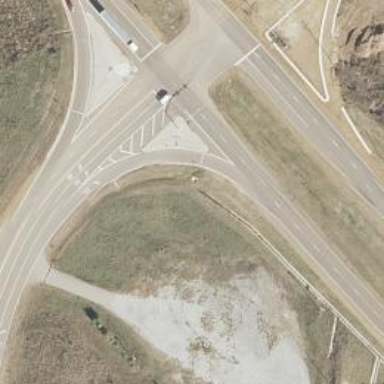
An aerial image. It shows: Asphalt trunk link road.